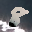
Label: 8